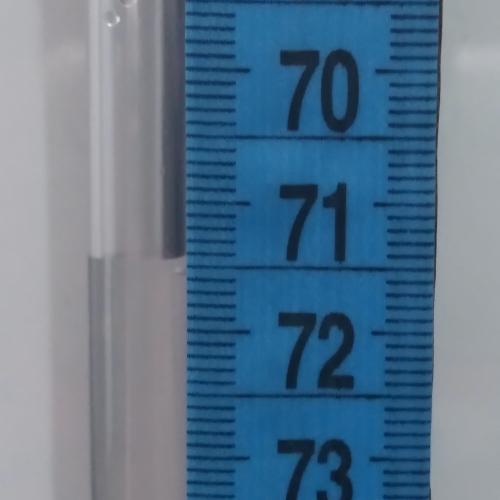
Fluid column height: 71.4 cm